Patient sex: F
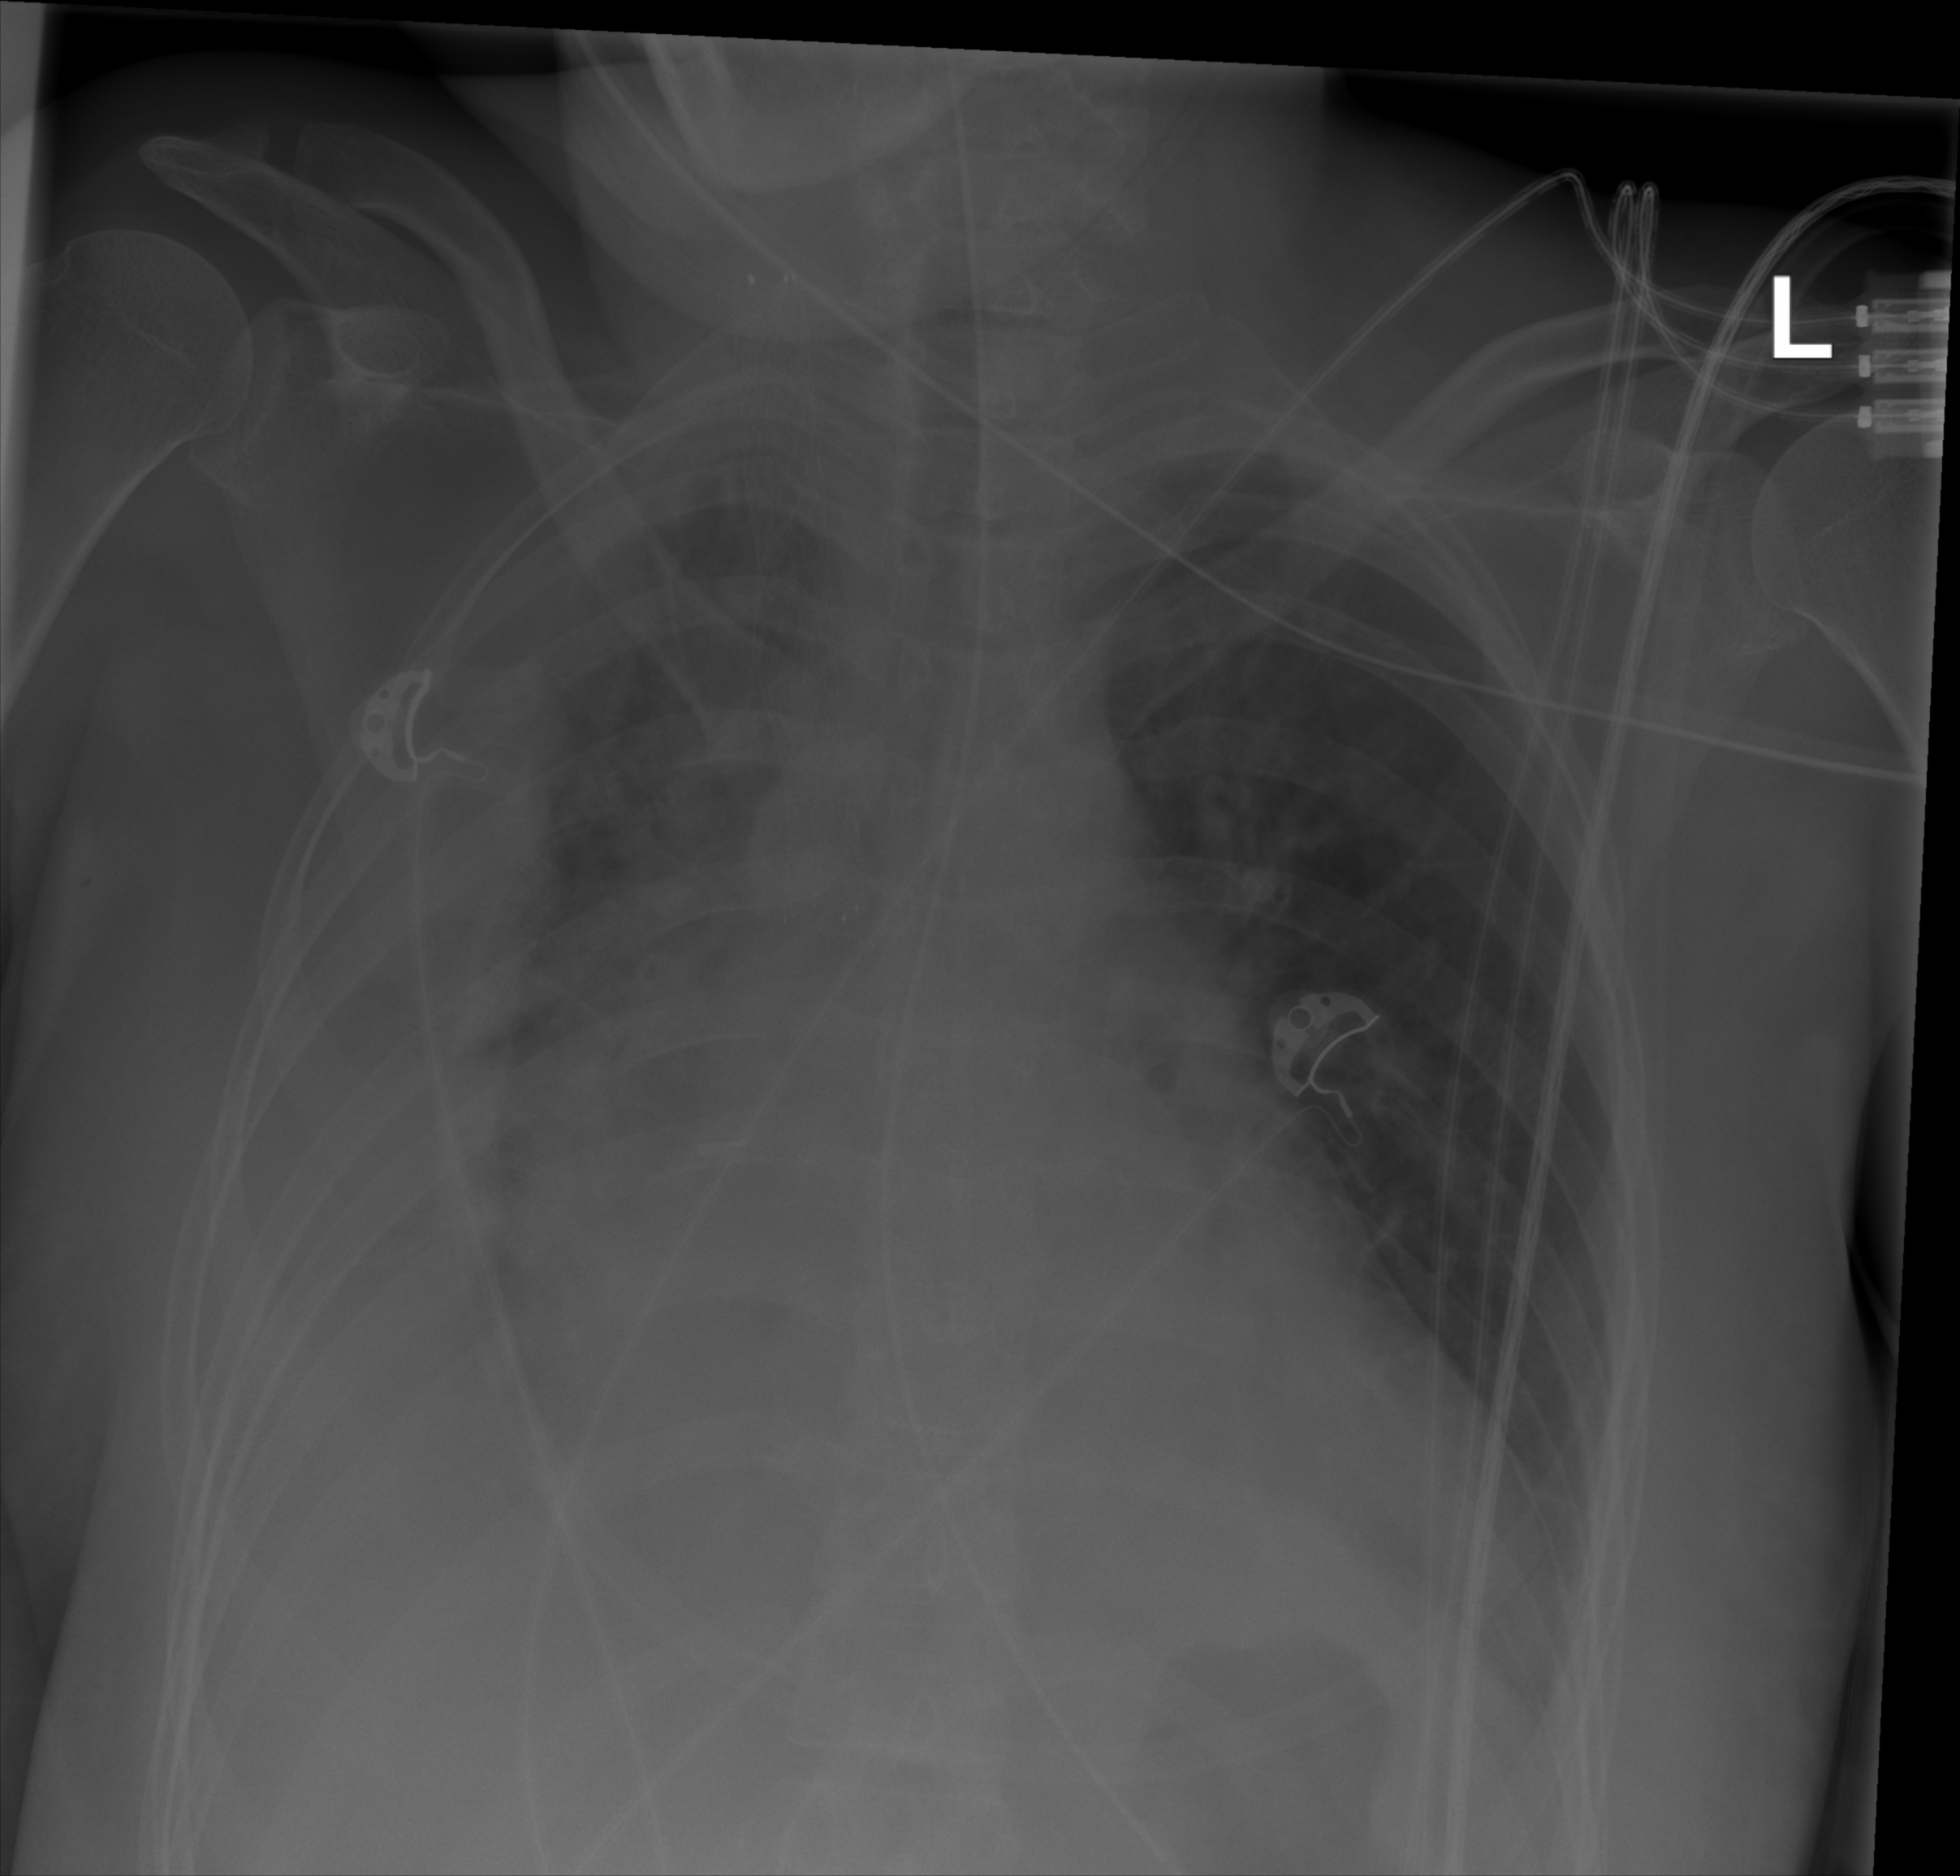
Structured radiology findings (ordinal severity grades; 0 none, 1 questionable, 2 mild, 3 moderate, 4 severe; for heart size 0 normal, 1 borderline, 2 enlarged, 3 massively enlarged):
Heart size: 2
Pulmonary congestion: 2
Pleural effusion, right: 2
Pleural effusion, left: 0
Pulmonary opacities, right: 3
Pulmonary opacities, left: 0
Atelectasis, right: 2
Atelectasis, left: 0